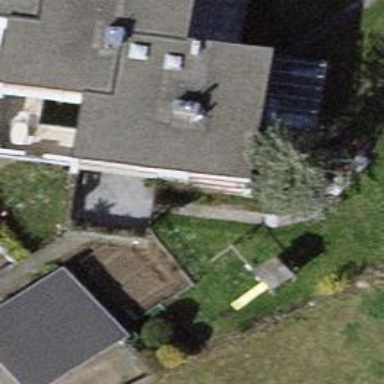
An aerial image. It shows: Terrace building.